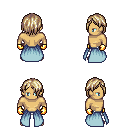
a pixel art fantasy rpg character, male body template, human, tanned skin, overskirt, white pants, white blonde bangs hairstyle, gold gloves, four views (front, back, left, right), 2x2 character sprite sheet, small pixel art, hard edges, no anti-aliasing